Question: I have a private web based app where sometimes I genuinely ask to the users what they want to do in given situations. To do so, I'm using the 'confirm' function of javascript.
As any other modal box, after a few popups the user has the choice to disable them by simply clicking the little box as showed below:

The problem is that, if they clicked it once, they never see other messages and responses to 'confirm' are assumed '0', which is confusing because basically it means that all the actions requiring their confirmation are cancelled with no warning! Refreshing the page does not help, they have to close it and reopen it for it to work again.
Can I detect when they checked that little box?
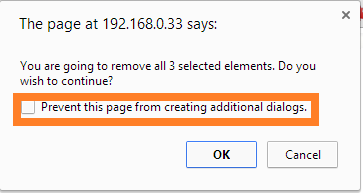
Answer: When that box is checked, the dialog "closes" immediately. You could check to see if the box closes unusually fast:
'''
function dialog(message, success, failure) {
var open_time = new Date();
var result = alert(message);
var close_time = new Date();
if (close_time - open_time < 10) {
failure();
} else {
success(result);
}
}
dialog('Hello', function(result) {
// The dialog probably was closed by the user
}, function() {
// The dialog was closed really fast.
// Either the user was typing while it popped up or the browser didn't
// display it in the first place
});
'''
Although just using CSS and HTML to create modal dialogs would probably be much easier and more consistent across browsers and platforms. I personally don't like Chrome's approach.
<URL>
I looked a little bit through Chromium's source and that property isn't stored anywhere, so there doesn't seem to be some Chromium-specific property that you can look at.